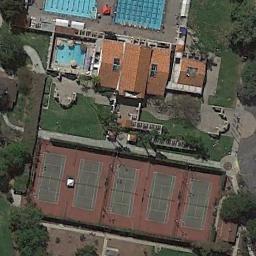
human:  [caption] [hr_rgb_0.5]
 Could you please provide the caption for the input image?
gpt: The tennis court is on the grass next to some buildings and trees .

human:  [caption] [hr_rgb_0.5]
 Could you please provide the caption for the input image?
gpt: Tennis courts are neatly arranged next to the building, Next to the trees and the swimming pool .

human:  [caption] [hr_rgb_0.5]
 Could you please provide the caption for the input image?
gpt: Many buildings of different shapes are beside the tennis courts .

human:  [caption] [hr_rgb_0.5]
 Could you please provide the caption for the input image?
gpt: Several tennis courts of different sizes are nested in the picture .

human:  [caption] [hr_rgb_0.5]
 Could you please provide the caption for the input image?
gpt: There are some buildings beside the tennis courts .